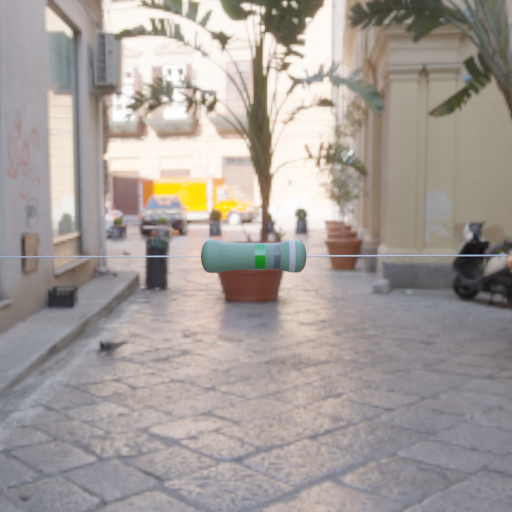
Resistor colour bands (in order): green, gray, white